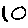
Label: moon